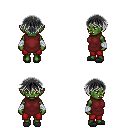
a pixel art fantasy rpg character, female body template, orc, green skin, maroon tunic, red pants, gray short bangs hairstyle, white cloth bandages, gray slippers, four views (front, back, left, right), 2x2 character sprite sheet, small pixel art, hard edges, no anti-aliasing